Question: I have a website that runs on Wordpress. There is a call to action (CTA) on the front page with contact details for the website business. Within the backend one is prompted to enter an email address and phone number for the call to action.
This is then output in an anchor tag:
'''
<a class="front-button" href="mailto:myname@example.com">
Tel: <PHONE> myname@example.com </a>
'''
This creates a fairly large and intrusive big long button on the home page, where the email and phone number are displayed on one line.
Within the CMS I tried to add a break tag in the actual CTA button input box:
'''
myname@example.com <br /> Tel: <PHONE>
'''
This just output the exact same html as above, the '<br />' tag was ignored.
I could hard edit the html within the CMS but have two questions:
1) Is there a way to add the break within the CMS input box for the call to action? I imagined something like the opposite of an escape backslash character that says "No, this is html don't ignore"
2) Does a '<br />' tag even work when nested within an anchor '<a>' tag?

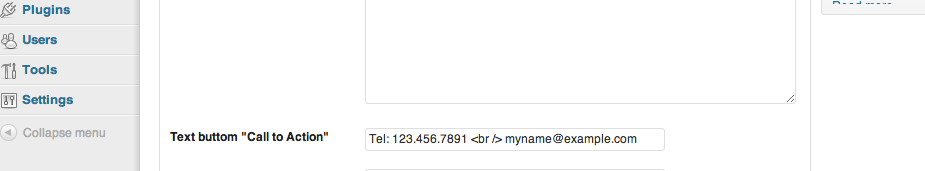
Answer: Question 1 - can you get your CMS to accept the line break tag?
Depending on the specific CMS - if it has a visual editor, shift and enter can usually get you a line break. If it allows the HTML source to be edited, that should work although the CMS may be using a crude regex that doesn't understand self-closing tags, so try:
'''
<br>
'''
As well as the self-closing version.
Question 2 - is a line break allowed in an anchor?
In HTML5, a br element is allowed inside any "phrasing element" and an anchor is a phrasing element - so it is allowable to put a br tag inside an a tag.
<URL>